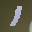
Label: 1